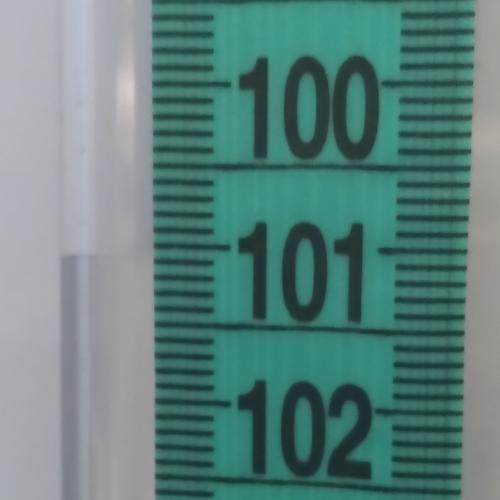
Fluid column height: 101.1 cm